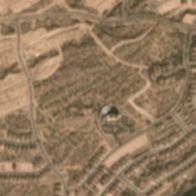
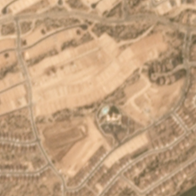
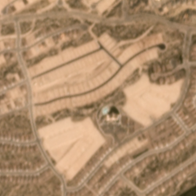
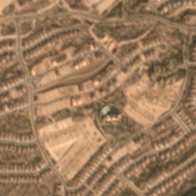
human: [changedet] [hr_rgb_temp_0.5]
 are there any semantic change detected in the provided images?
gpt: some houses and roads replace the vegetation .

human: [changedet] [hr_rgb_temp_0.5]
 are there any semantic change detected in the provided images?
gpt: the forest is replaced by newly built roads and detached houses .

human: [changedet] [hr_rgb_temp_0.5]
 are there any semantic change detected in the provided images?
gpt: many buildings and a crossroad replace the vegetation .

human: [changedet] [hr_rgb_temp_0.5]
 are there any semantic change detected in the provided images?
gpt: Many buildings and roads replace the trees .

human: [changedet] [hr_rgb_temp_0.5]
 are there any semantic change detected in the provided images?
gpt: .several intersecting roads and many houses are built to replace the original trees .